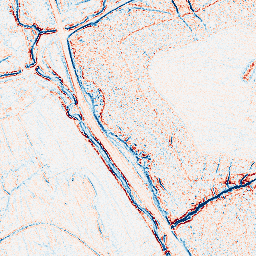
Category: edge_preserving
Decomposition family: bilateral
Decomposition parameters: d: 5
sigma_color: 100
sigma_space: 25
Upsampling method: bicubic
Upsampling parameters: scale: 2
Upsampling scale: 2